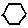
Label: hexagon